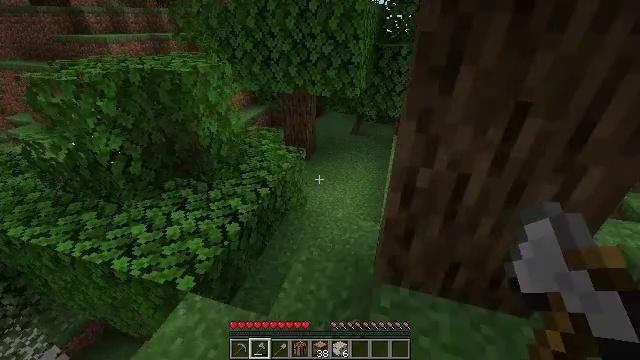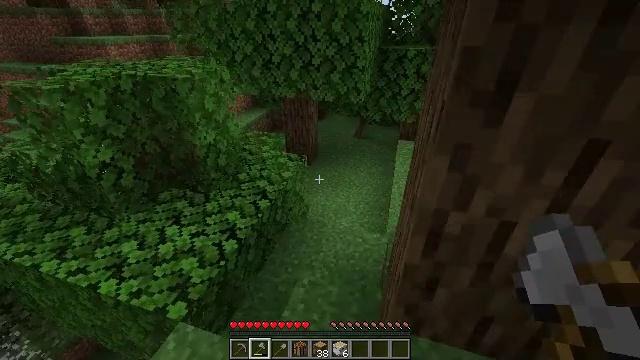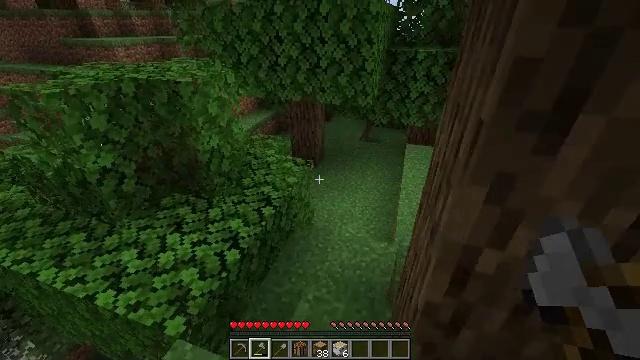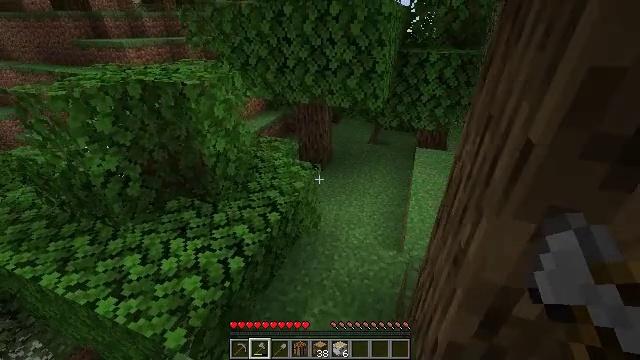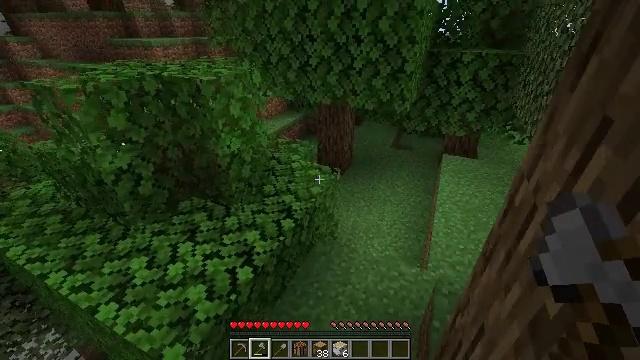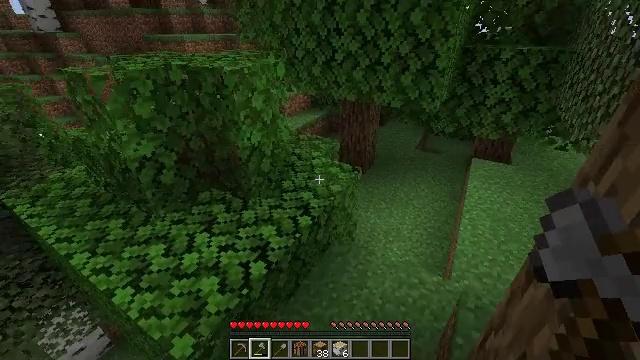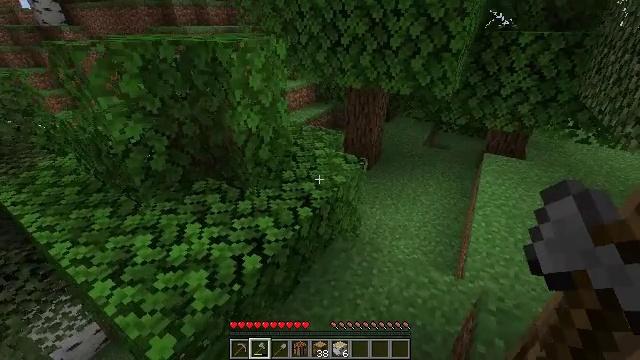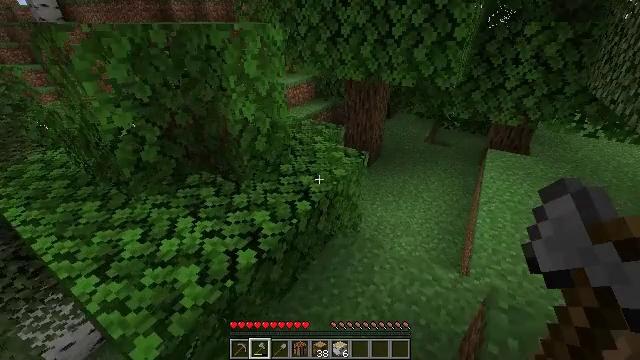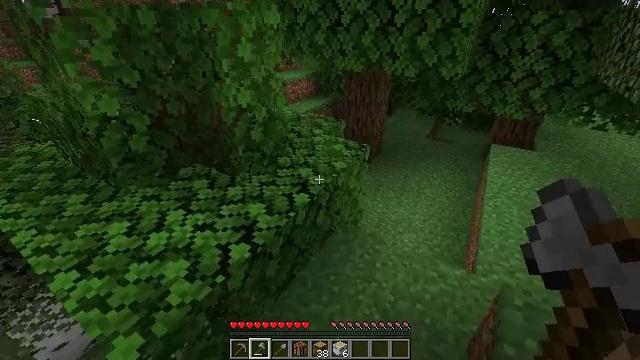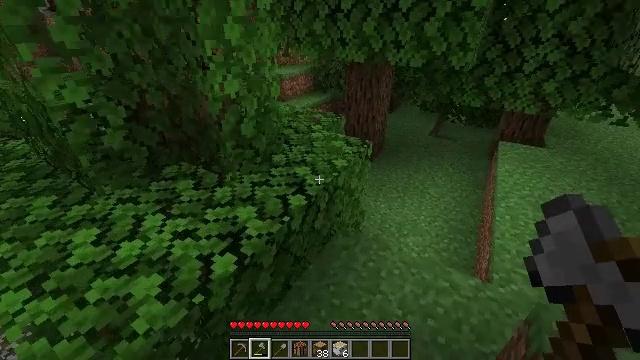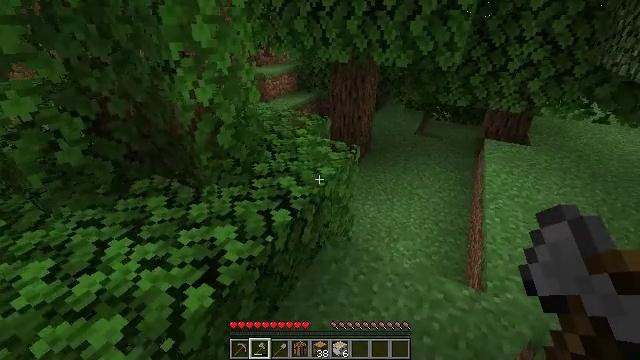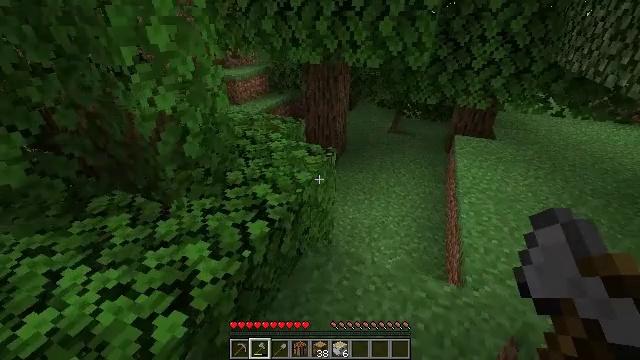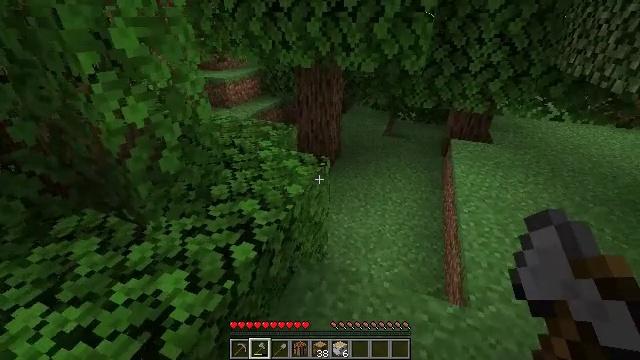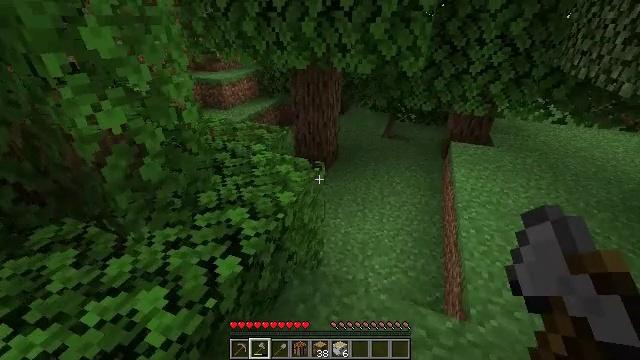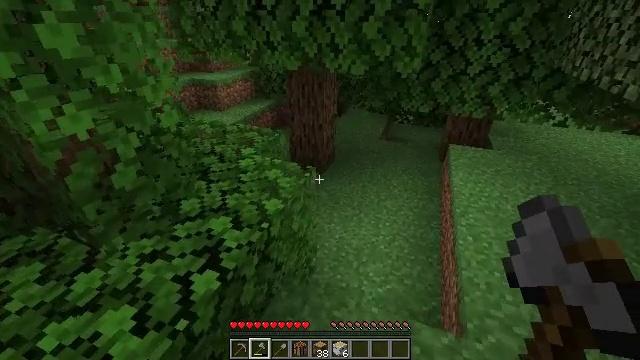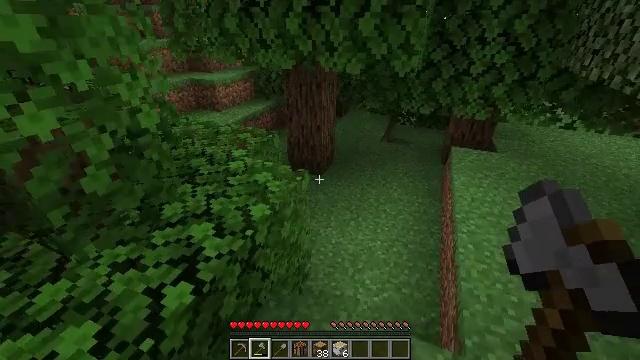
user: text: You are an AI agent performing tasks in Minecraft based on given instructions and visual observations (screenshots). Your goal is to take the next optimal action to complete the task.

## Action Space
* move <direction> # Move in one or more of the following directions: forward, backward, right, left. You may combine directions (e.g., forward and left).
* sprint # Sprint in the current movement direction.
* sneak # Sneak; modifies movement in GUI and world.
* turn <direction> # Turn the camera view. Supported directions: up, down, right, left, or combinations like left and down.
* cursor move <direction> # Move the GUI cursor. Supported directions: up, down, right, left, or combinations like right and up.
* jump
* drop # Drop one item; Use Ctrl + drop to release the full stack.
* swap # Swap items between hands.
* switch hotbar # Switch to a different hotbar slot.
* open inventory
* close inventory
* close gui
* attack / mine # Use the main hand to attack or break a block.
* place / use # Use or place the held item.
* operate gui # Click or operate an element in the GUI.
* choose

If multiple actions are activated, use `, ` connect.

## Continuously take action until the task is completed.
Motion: motion action
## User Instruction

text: Gather the peony by left-clicking.
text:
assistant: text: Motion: move forward
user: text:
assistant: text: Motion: move forward, turn left
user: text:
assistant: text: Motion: move forward, turn left
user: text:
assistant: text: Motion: move forward, turn left
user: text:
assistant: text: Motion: move forward, turn left
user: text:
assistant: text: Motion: move forward, turn left
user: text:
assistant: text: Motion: move forward
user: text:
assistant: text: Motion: move forward
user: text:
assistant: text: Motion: move forward
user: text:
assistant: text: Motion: move forward, turn right
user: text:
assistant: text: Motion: move forward, turn right
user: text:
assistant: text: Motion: move forward and move right, turn right
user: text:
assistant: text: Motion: move forward and move right
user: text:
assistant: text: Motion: move forward and move right
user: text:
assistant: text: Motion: move forward and move right
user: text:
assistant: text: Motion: move forward and move right, turn left
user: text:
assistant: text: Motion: move forward and move right, turn left
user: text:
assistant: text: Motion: move forward and move right, turn left
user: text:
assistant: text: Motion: move forward and move right, turn left
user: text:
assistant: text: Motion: move forward and move right, turn left
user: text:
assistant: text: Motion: move forward and move right, turn left
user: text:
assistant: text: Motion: move forward and move right, turn left
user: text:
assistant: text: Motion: move forward and move right, turn left
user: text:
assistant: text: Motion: move forward and move right, turn left
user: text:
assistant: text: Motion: move forward and move right, turn left
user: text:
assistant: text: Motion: move forward and move right, turn left
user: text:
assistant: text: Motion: move forward and move right, turn left
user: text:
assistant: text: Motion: move forward and move right
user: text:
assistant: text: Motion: move forward and move right, turn left
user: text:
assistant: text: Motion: move forward and move right, turn left